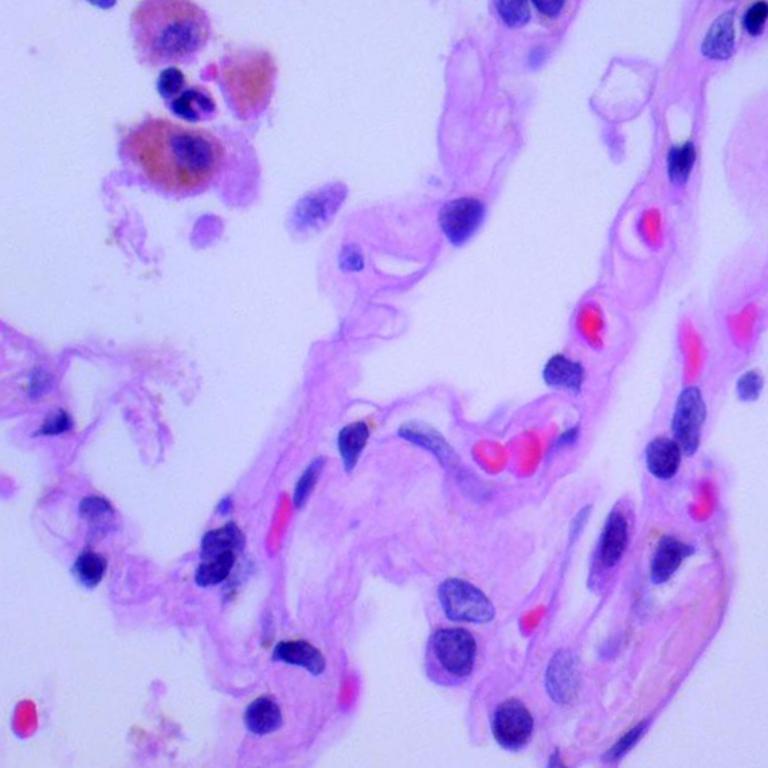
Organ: lung
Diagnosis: benign